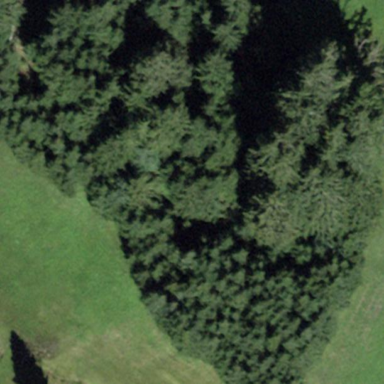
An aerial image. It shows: Forest area.